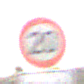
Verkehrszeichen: Geschwindigkeit20
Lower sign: HinweisDurchVerbaleAngabe8
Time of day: SunriseSunset
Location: Outdoor (Nature)
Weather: Clear
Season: NotSpecified
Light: Natural